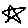
Label: star